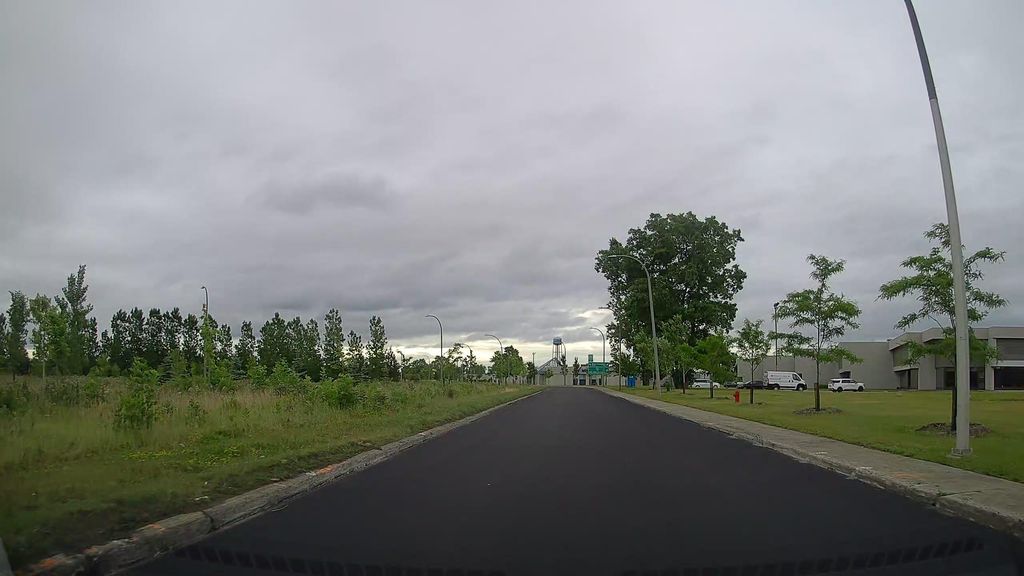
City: montreal